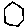
Label: hexagon